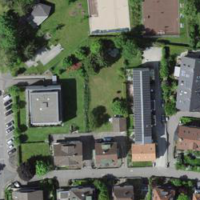
EUNIS habitat code: 55
Species observed at this site:
Symphoricarpos albus